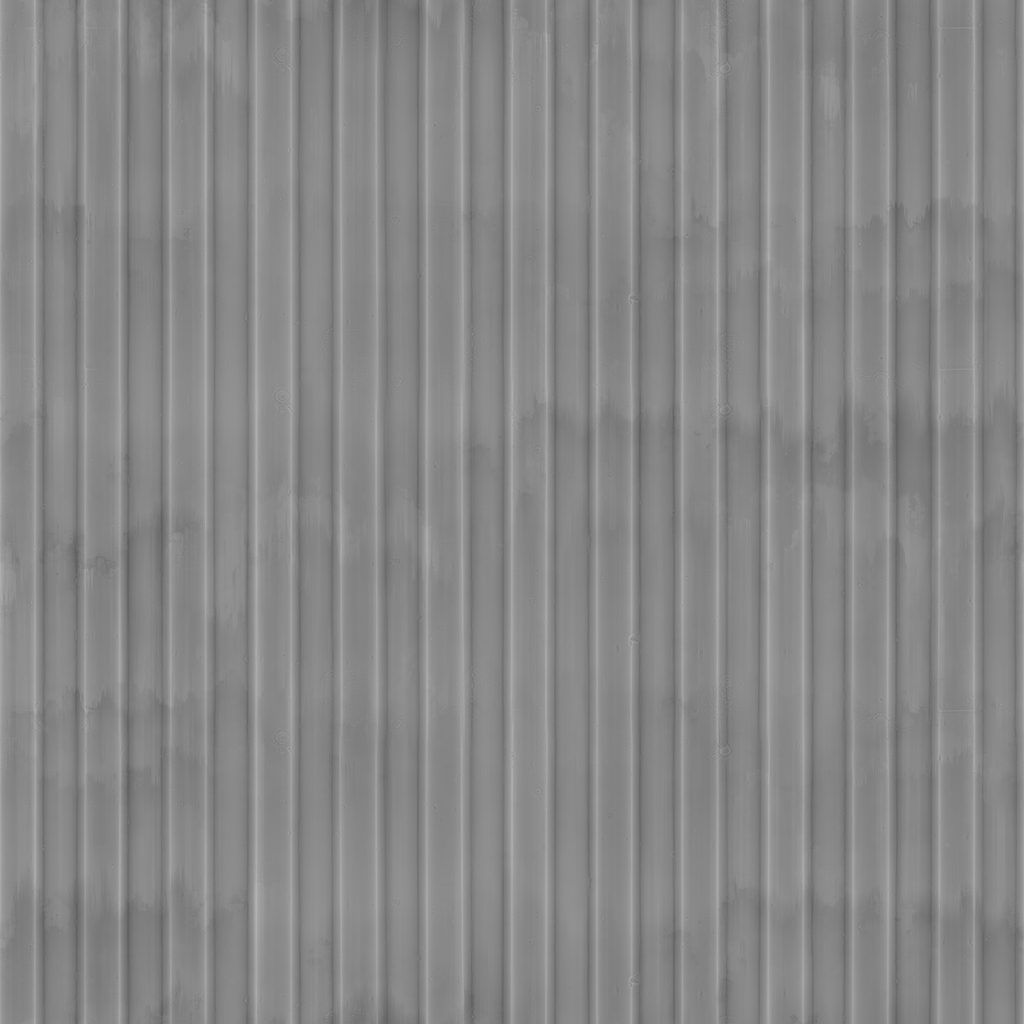
Texture map type: Roughness